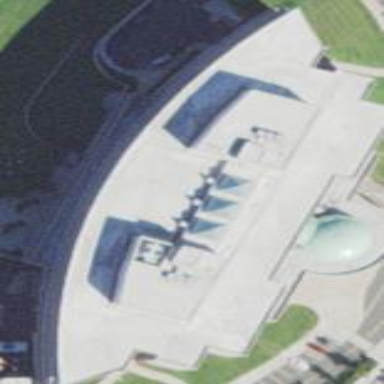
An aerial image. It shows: Government office building.